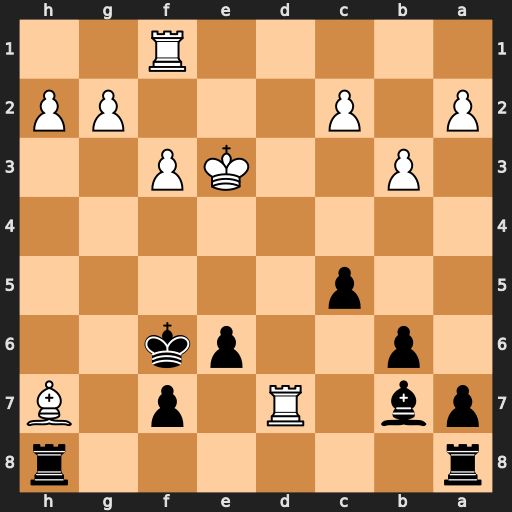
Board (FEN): r6r/pb1R1p1B/1p2pk2/2p5/8/1P2KP2/P1P3PP/5R2
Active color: b
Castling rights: -
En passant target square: -
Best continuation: Bc8 Rc7 Rxh7